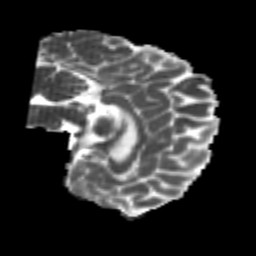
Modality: MD
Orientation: sagittal
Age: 23
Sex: male
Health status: healthy
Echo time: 0.074 s